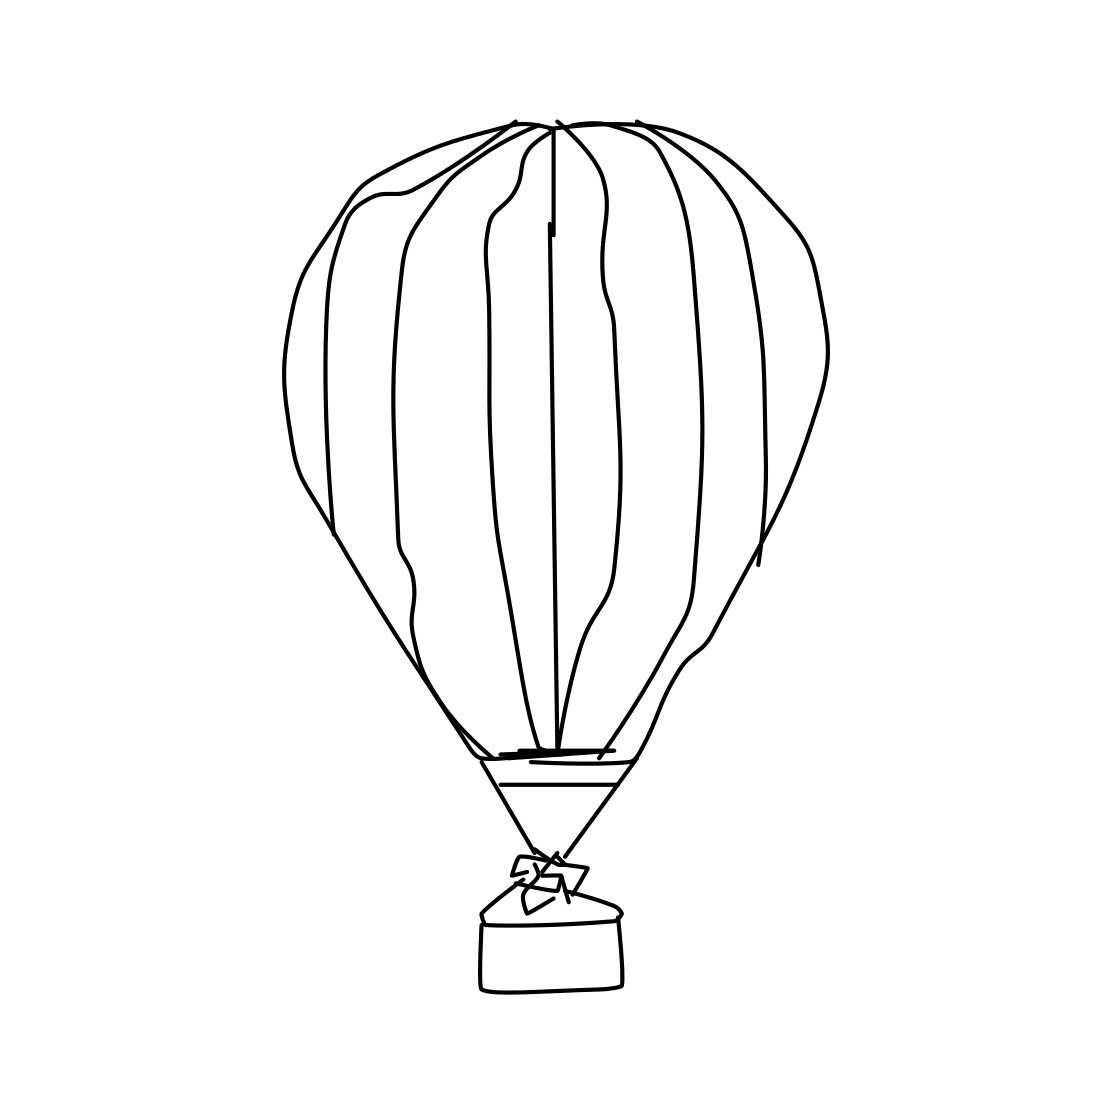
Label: hot air balloon